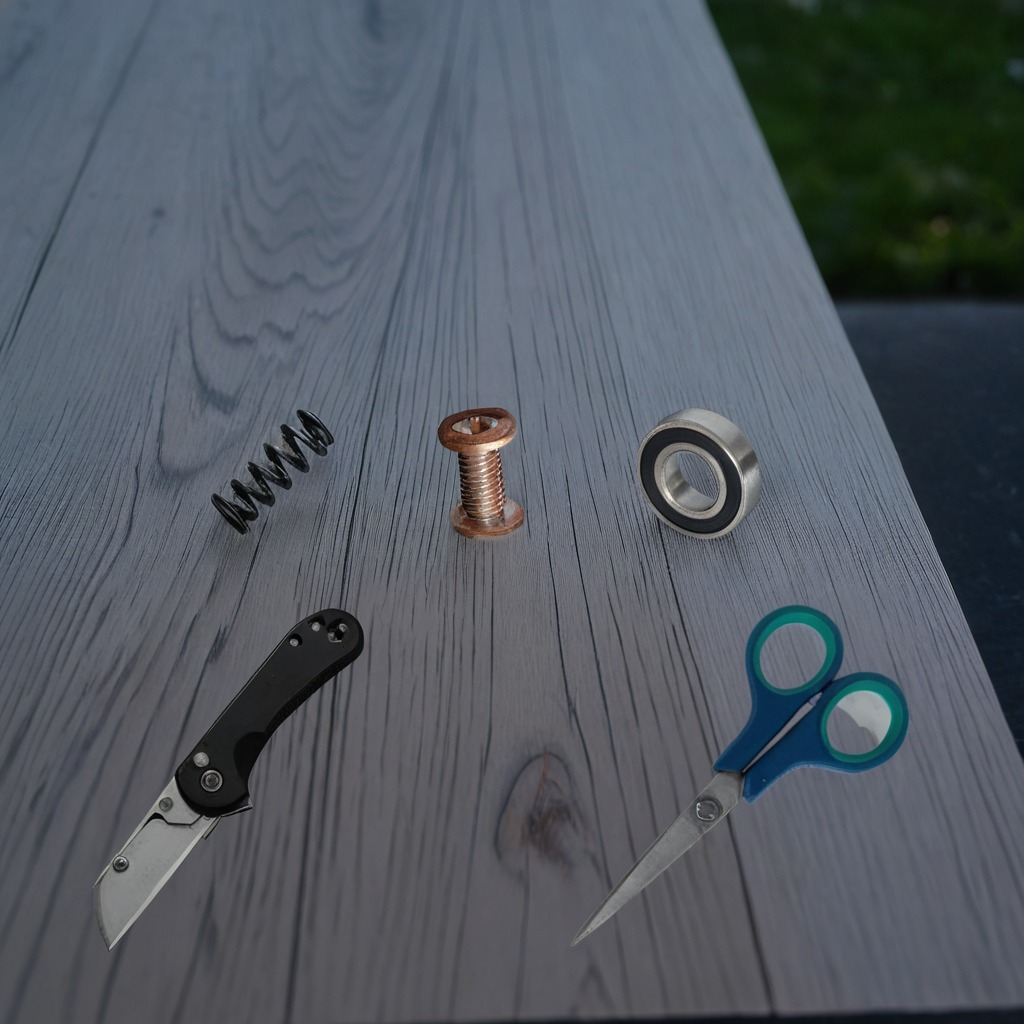
A metal ball bearing, a utility knife, a metal machine screw, a coiled metal spring, and a pair of scissors are lying on a table in a garage.